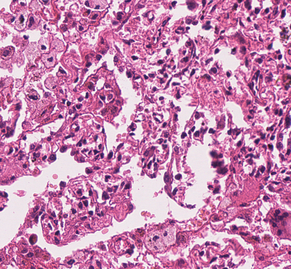
Tumor epithelial tissue: no
Tumor-associated stroma tissue: no
Normal tissue: yes